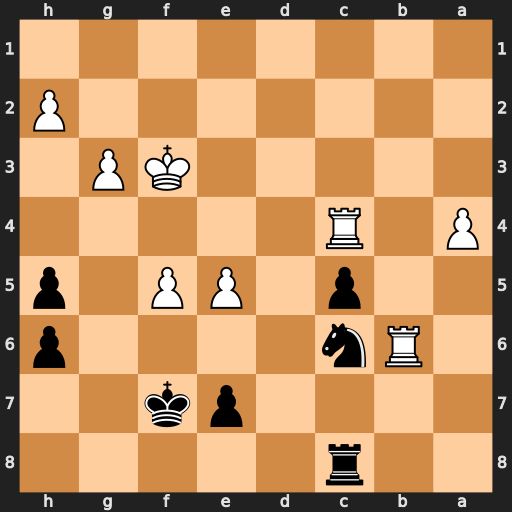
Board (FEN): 2r5/4pk2/1Rn4p/2p1PP1p/P1R5/5KP1/7P/8
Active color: b
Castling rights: -
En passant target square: -
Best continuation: Nxe5+ Ke2 Nxc4